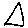
Label: triangle